Question: I have a Jquery code that is following:
'''
var selectedQuestions = $("#SelectedQuestions");
var selectedCustomQuestions = $("#SelectedCustomQuestions");
var currentIds = new Array();
var currentText = new Array();
$("#CustomPickedTable td[data-question-id]").each(function () {
var clickedId = $(this).attr("data-question-id");
currentIds.push(clickedId);
$('#CustomPickedTable tr').each(function () {
var ClickedText= $(this).find("td[data-attr-id]:first").html();
currentText.push(ClickedText);
});
});
selectedCustomQuestions.val(currentText.join("|"));
selectedQuestions.val(currentIds.join(","));
$("form").submit();
}
'''
I have two types of TD in my table that is following:
'''
<td data-question-id="7">test</td>
'''
and
'''
<td data-attr-id="5">test</td>
'''
I want to be able to sort em into different hiddenfields these are my hiddenfields:
'''
@Html.HiddenFor(model => model.SelectedCustomQuestions, new { @id = "SelectedCustomQuestions" })
@Html.HiddenFor(model => model.SelectedQuestions, new { @id = "SelectedQuestions" })
'''
my Jquery code works when it comes to fill my array with CurrentIds but with currentText I get problems, if I have two '<td data-attr-id="5">test</td>' in my table they get duplicated in my array list and my array lenght is 7-10 which is weird. The CurrentText should only have 2 length and its not. How can I fix this?
Example on the problem.
I have this following inside my table:
'''
<td data-attr-id="5">aaaa</td>
<td data-attr-id="5">ddd</td>
<td data-question-id="5">test</td>
<td data-question-id="15">test</td>
'''
and this is what happens when i debug my jquery code

Thanks in advance!
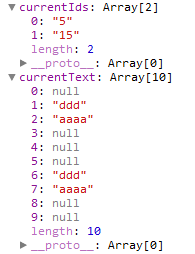
Answer: Just try this one with slight modification.
'''
var selectedQuestions = $("#SelectedQuestions");
var selectedCustomQuestions = $("#SelectedCustomQuestions");
var currentIds = new Array();
var currentText = new Array();
$("#CustomPickedTable td[data-question-id]").each(function () {
var clickedId = $(this).attr("data-question-id");
currentIds.push(clickedId);
});
$('#CustomPickedTable td[data-attr-id]').each(function () {
var ClickedText = $(this).html();
currentText.push(ClickedText);
});
selectedCustomQuestions.val(currentText.join("|"));
selectedQuestions.val(currentIds.join(","));
'''